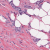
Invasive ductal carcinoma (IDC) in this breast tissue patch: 1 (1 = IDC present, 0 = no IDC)